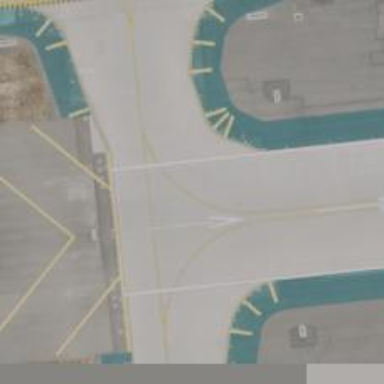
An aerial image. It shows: View of taxiway at the airport.